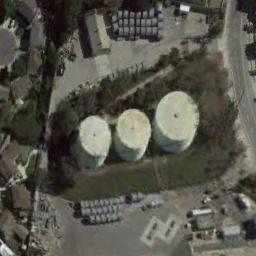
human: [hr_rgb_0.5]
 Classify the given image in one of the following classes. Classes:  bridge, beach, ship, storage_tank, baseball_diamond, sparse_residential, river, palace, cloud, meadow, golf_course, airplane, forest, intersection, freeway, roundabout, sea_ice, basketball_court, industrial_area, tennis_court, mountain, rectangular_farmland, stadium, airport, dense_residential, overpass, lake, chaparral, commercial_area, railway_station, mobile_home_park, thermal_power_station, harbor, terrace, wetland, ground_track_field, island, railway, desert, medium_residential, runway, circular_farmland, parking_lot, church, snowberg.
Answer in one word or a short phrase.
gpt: storage_tank